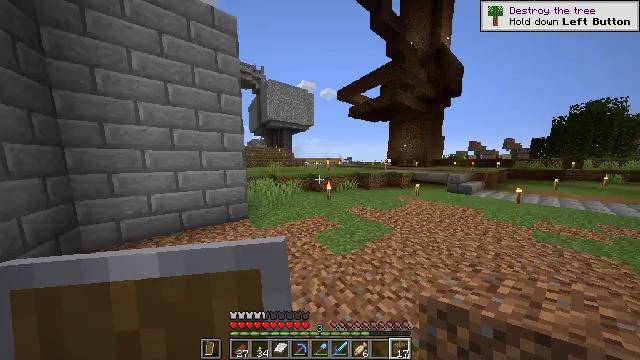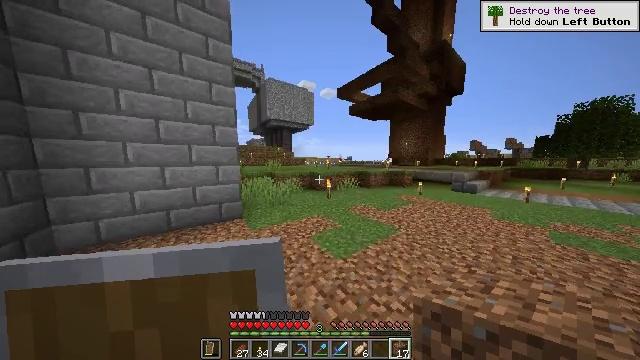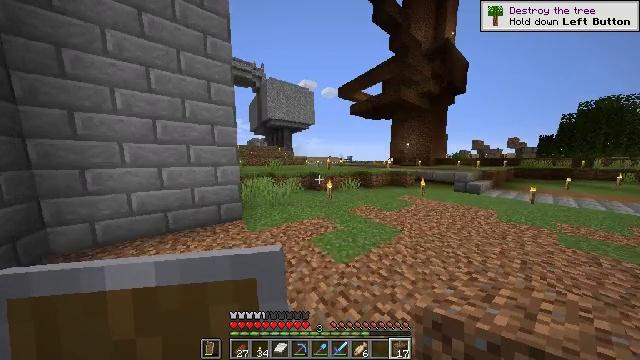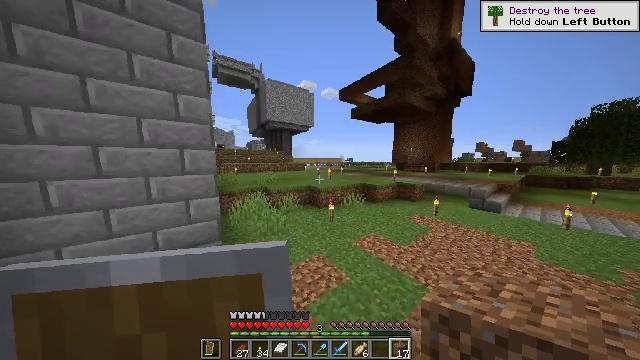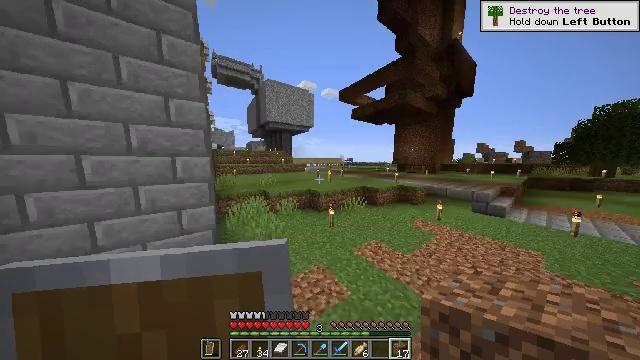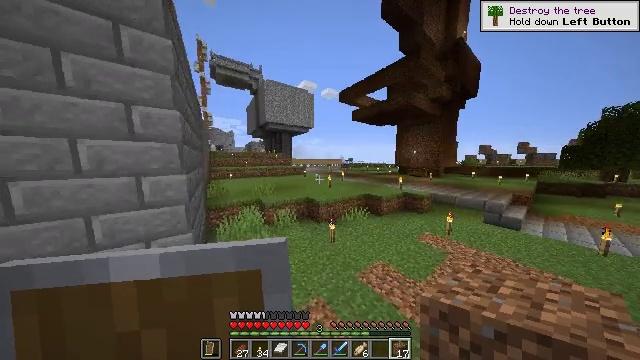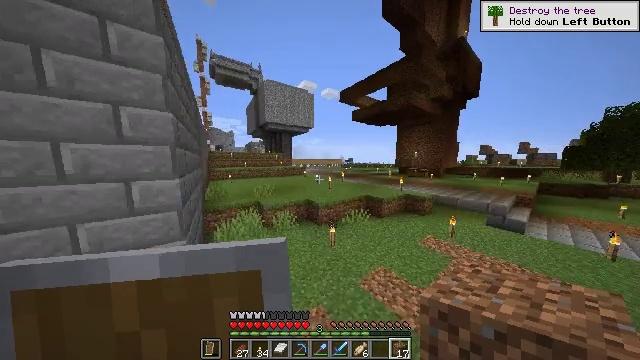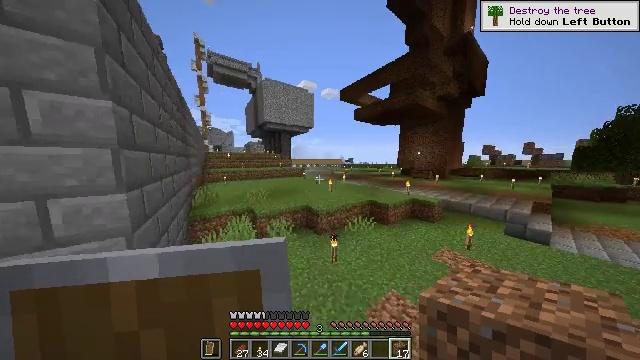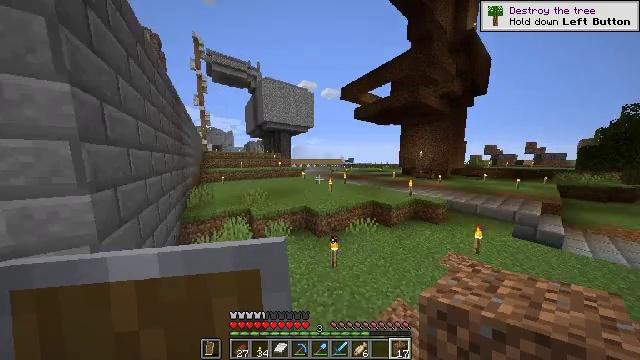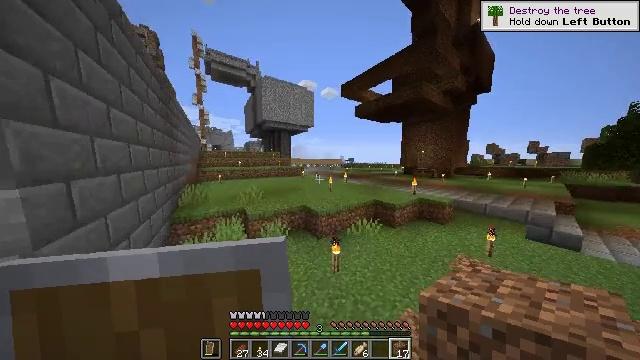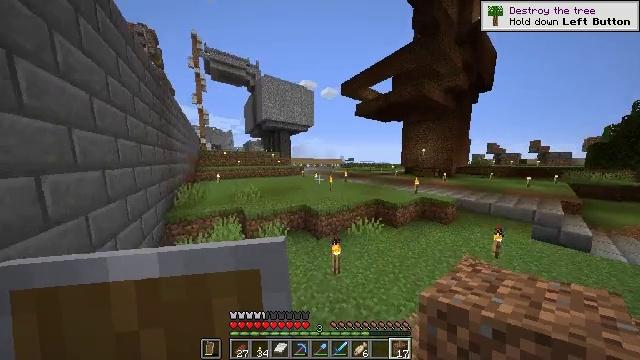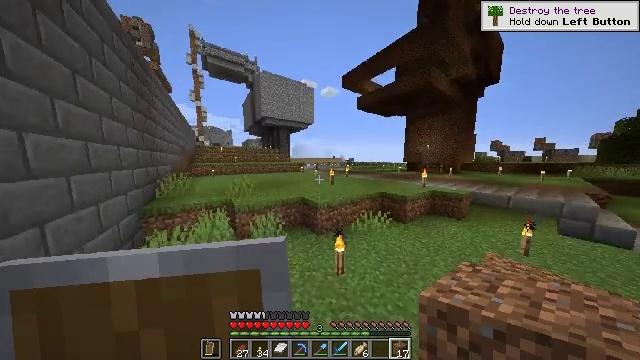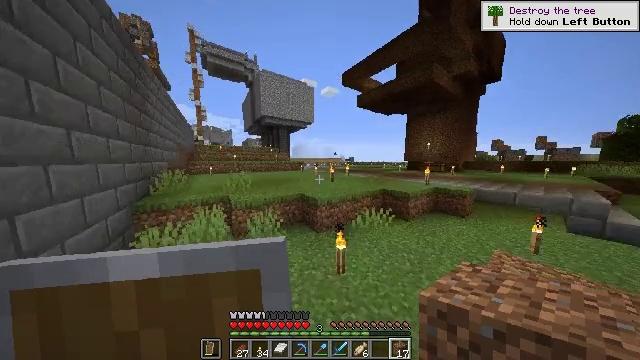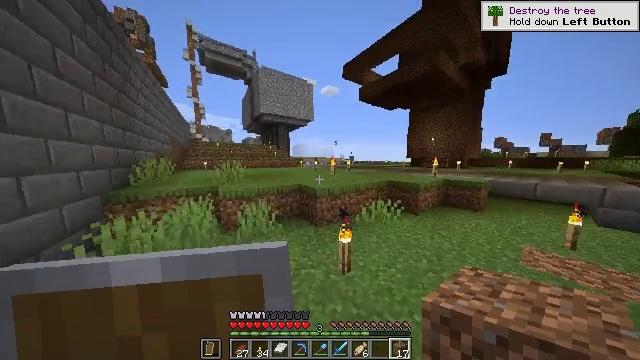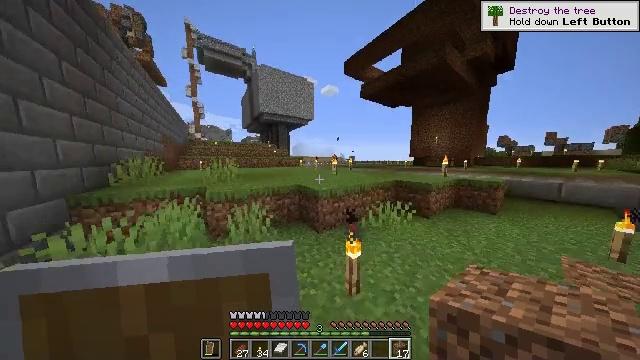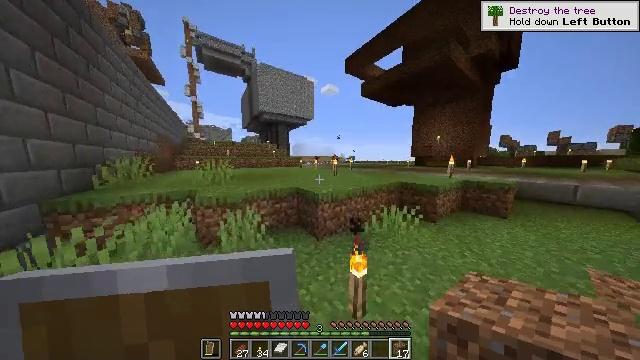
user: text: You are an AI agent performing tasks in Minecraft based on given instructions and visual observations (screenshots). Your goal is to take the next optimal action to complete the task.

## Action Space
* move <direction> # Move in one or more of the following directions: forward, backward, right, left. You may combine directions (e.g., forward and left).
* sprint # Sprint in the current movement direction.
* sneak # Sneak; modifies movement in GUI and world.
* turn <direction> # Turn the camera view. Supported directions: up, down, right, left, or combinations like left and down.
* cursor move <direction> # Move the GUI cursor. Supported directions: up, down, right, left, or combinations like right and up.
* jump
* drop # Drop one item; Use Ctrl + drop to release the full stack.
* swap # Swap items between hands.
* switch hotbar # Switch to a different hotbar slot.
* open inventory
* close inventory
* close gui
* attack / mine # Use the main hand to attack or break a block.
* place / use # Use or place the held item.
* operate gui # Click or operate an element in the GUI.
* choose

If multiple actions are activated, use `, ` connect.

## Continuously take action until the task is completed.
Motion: motion action
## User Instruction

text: Harvest the iron block.
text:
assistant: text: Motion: move forward, jump
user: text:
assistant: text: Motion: move forward, jump
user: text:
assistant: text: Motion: move forward
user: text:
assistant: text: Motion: move forward
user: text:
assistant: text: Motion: move forward
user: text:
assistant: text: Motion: move forward
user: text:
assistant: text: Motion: move forward
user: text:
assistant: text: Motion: move forward
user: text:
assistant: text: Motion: move forward
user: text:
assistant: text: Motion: move forward
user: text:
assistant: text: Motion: move forward
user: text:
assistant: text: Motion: move forward
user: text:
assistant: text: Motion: move forward
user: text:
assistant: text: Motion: move forward
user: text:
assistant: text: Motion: move forward
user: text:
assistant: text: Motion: move forward
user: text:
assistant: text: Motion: move forward
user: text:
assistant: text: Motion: move forward, jump
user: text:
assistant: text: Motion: move forward, jump
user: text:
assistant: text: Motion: move forward, jump
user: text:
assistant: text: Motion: move forward, jump
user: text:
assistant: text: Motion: move forward, jump
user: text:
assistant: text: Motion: move forward, jump
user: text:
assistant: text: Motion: move forward, jump
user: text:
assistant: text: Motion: move forward, jump
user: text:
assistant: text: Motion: move forward, jump
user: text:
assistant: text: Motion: move forward, jump
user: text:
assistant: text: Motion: move forward, jump
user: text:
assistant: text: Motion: move forward, turn left, jump
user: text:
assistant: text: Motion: move forward, turn left, jump